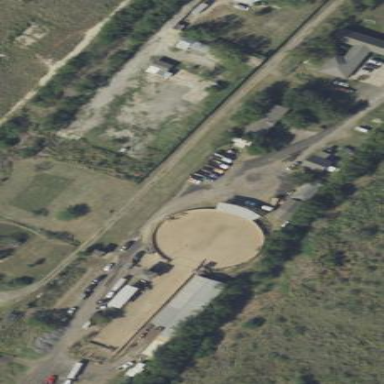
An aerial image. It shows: Equestrian pitch surrounded by fence.